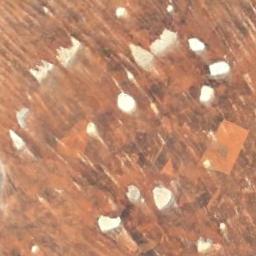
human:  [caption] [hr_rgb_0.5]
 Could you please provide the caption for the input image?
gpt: Nothing else can be seen in this desert .

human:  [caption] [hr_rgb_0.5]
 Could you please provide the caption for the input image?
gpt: The desert is on the hill full of yellow sand .

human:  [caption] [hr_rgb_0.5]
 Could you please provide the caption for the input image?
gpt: The desert has orange sand and some white decayed rocks .

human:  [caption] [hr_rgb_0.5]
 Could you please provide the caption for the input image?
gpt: It is a large piece of yellow desert with some white rocks .

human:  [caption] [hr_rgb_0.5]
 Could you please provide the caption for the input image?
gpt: A brown desert with many white rocks .